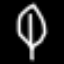
Label: leaf